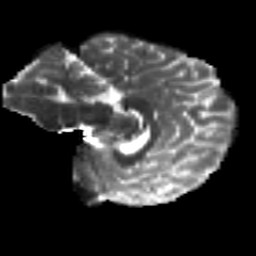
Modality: T2w
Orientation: sagittal
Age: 19
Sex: female
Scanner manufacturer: siemens
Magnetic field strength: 3 T
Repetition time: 8.8 s
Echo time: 0.085 s